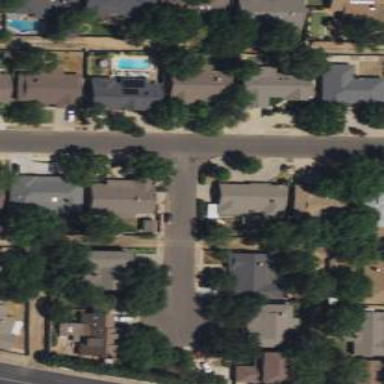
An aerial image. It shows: Alley classified as service road.